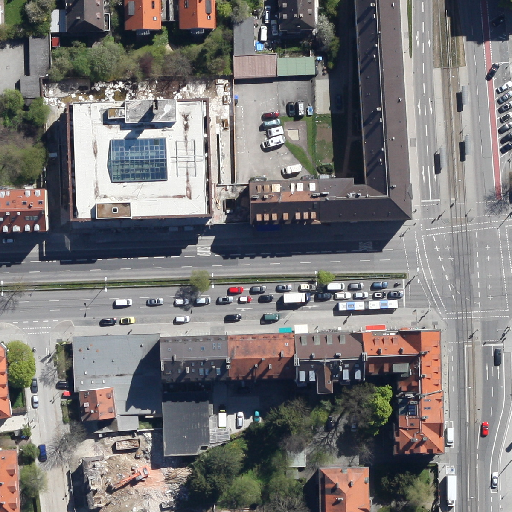
Referring expression: building along the road